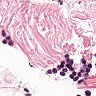
Metastatic tissue present: no